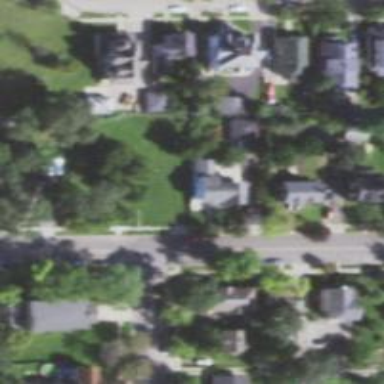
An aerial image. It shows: Park located in historic district.